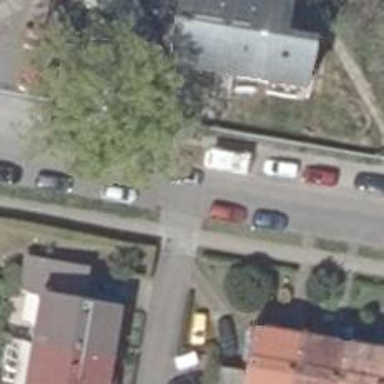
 with on-street parking on the left and street-side parking on the right. The surface of the right sidewalk is sett."